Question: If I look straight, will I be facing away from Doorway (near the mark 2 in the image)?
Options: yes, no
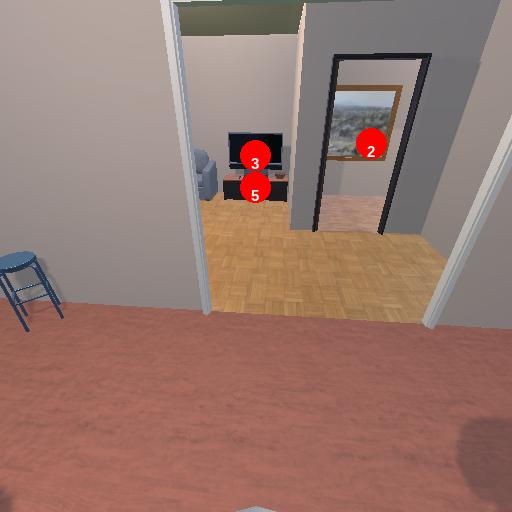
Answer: yes